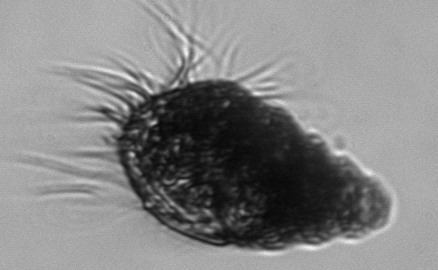
Label: Laboea_strobila